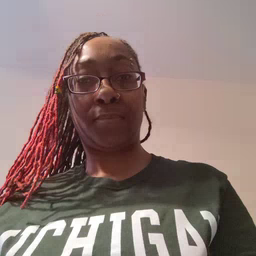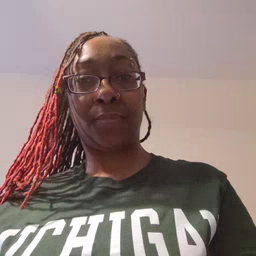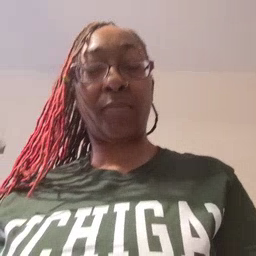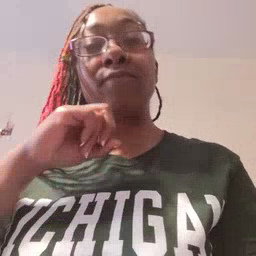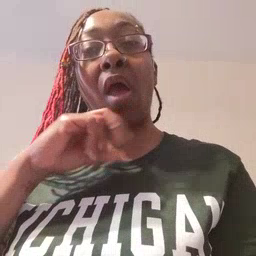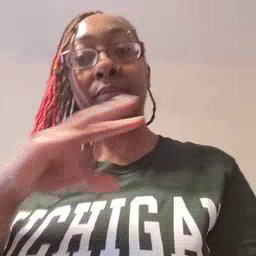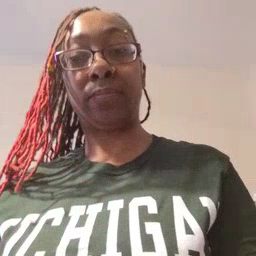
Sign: frog